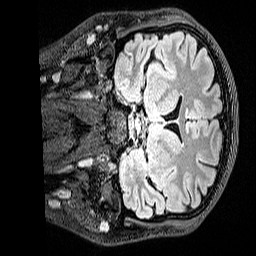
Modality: FLAIR
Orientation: coronal
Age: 21
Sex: female
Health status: healthy
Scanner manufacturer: siemens
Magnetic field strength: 3 T
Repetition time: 5 s
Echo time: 0.388 s